Question: Im using <URL> for
I have a design like multiple options.
'''
[
{
"option": {
"id": 4,
"name": "Size"
},
"values": [
{
"products_attributes_id": 243,
"id": 18,
"value": "XL",
"price": "0.00",
"price_prefix": "+"
},
{
"products_attributes_id": 245,
"id": 19,
"value": "L",
"price": "0.00",
"price_prefix": "+"
},
{
"products_attributes_id": 246,
"id": 20,
"value": "M",
"price": "0.00",
"price_prefix": "+"
},
{
"products_attributes_id": 247,
"id": 21,
"value": "S",
"price": "0.00",
"price_prefix": "+"
},
{
"products_attributes_id": 248,
"id": 22,
"value": "XXL",
"price": "20.00",
"price_prefix": "+"
}
]
},
[![\]
'''
My Coding to show RadioGroup -
'''
<RadioGroup
style={{flexDirection: 'row'}}
size={20}
thickness={2}
color="#144693"
selectedIndex={0}
// onSelect={(item) => onSelect(item, i++)}
>
{item.values.map((c, i) => (
<RadioButton value={c}>
<Text>{c.value}</Text>
</RadioButton>
))}
</RadioGroup>
'''
Showing like this.

Now there are two attributes and , there may by n- numbers of attributes.
How to get the values of each group ?
Something like - Array ( '[0] => 001 [1] => 101' )
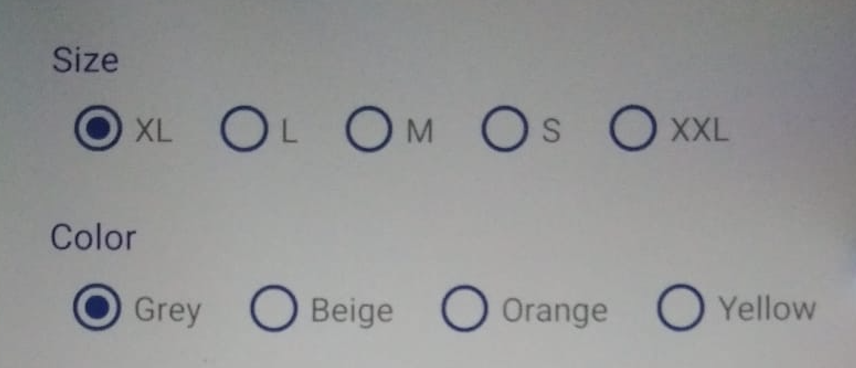
Answer: I don't know if I understood perfectly, but from what I understand you can get value on onSelect callback, it is called with two arguments, index and value when you click in an option.
'''
<RadioGroup
style={{flexDirection: 'row'}}
size={20}
thickness={2}
color="#144693"
selectedIndex={0}
onSelect={(index, value) => console.log(index, value)} // --> here
>
{item.values.map((c, i) => (
<RadioButton value={c}>
<Text>{c.value}</Text>
</RadioButton>
))}
</RadioGroup>
'''